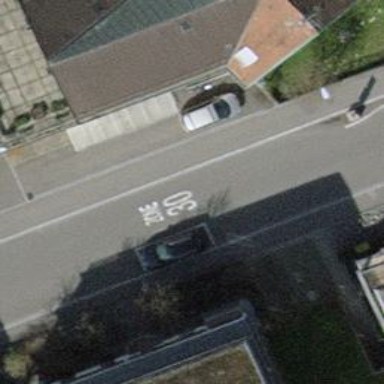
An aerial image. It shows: Residential road with asphalt surface. There is parking lane on the right side.